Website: crate-barrel
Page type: delivery-shipping
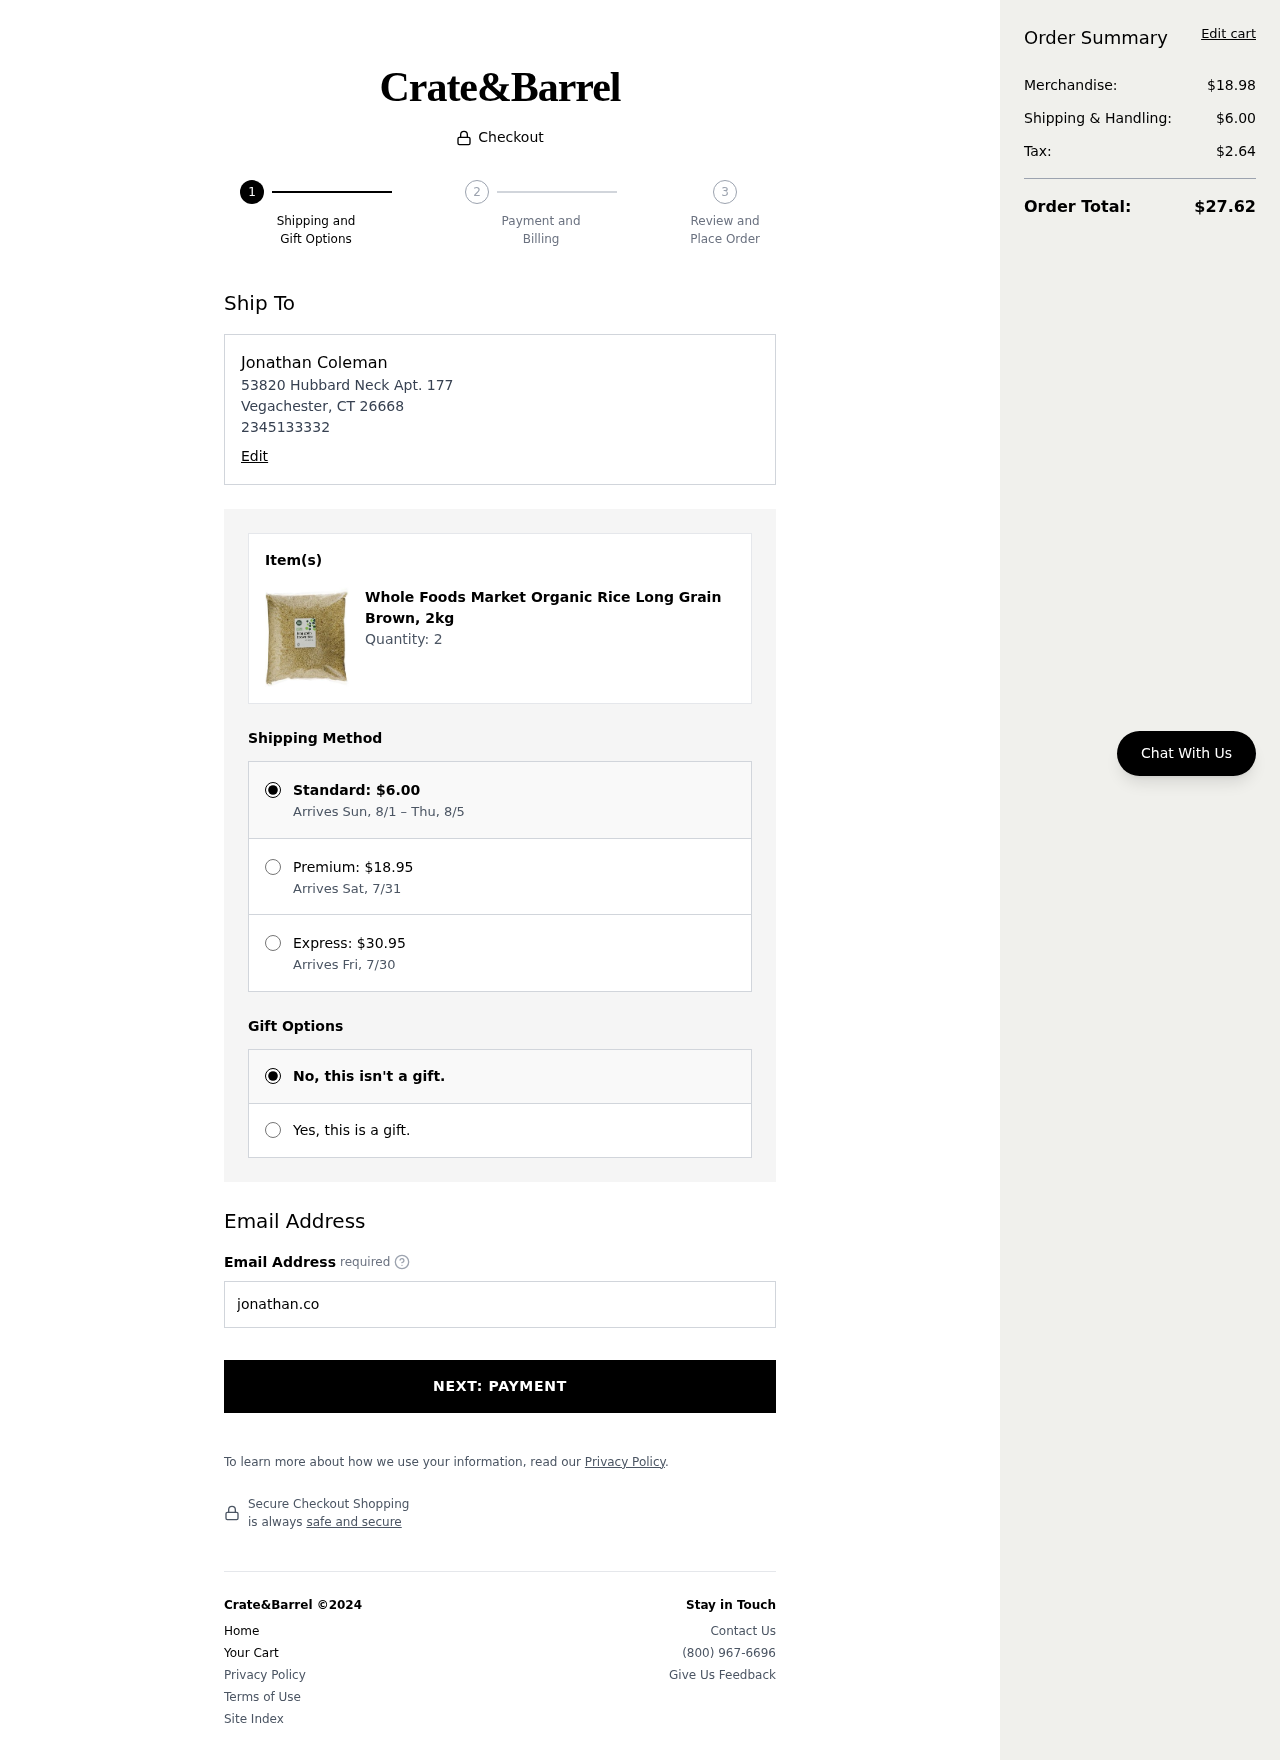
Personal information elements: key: PII_EMAIL
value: jonathan.coleman@yahoo.com
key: PII_FULLNAME
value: Jonathan Coleman
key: PII_PHONE
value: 2345133332
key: PII_STREET
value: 53820 Hubbard Neck Apt. 177
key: PII_CITY_STATE_ZIP
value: Vegachester, CT 26668
Product elements: key: PRODUCT1_NAME
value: Whole Foods Market Organic Rice Long Grain Brown, 2kg
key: PRODUCT1_QUANTITY
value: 2
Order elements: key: ORDER_SHIPPING_COST
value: $6.00
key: ORDER_SHIPPING_DATE
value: Arrives Sun, 8/1 – Thu, 8/5
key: ORDER_PREMIUM_SHIPPING
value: $18.95
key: ORDER_PREMIUM_DATE
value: Arrives Sat, 7/31
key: ORDER_EXPRESS_SHIPPING
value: $30.95
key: ORDER_EXPRESS_DATE
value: Arrives Fri, 7/30
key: ORDER_SUBTOTAL
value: $18.98
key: ORDER_TAX
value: $2.64
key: ORDER_TOTAL
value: $27.62